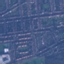
Land use / land cover: Residential